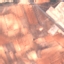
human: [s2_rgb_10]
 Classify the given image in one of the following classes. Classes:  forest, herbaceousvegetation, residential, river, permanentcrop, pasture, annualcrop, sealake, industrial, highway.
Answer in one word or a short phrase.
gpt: PermanentCrop